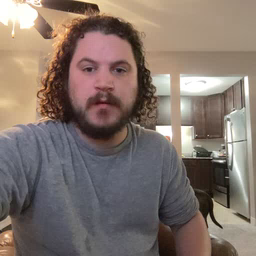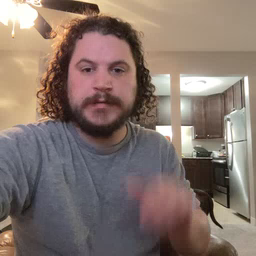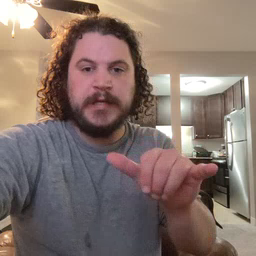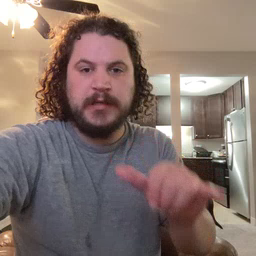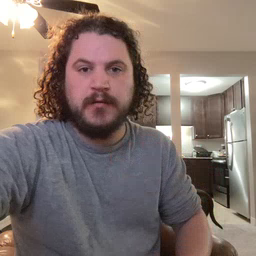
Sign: stay